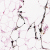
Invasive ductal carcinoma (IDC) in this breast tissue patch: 0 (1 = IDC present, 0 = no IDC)